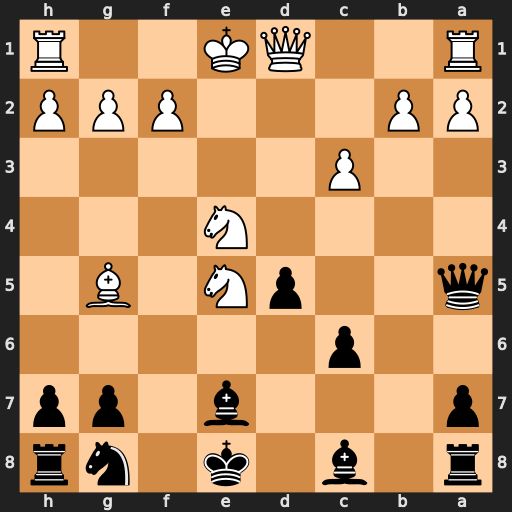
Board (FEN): r1b1k1nr/p3b1pp/2p5/q2pN1B1/4N3/2P5/PP3PPP/R2QK2R
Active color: b
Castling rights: KQkq
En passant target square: -
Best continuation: dxe4 Bxe7 Nxe7